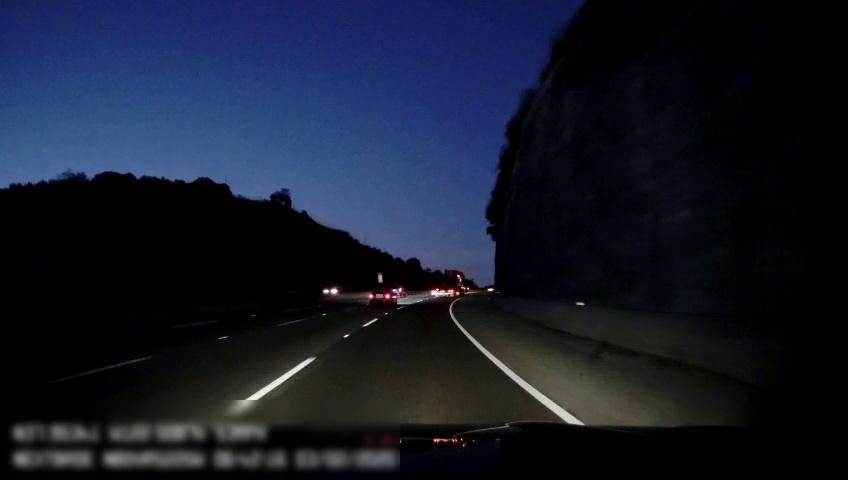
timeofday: Night
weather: Other
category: Drivable Space
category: Vehicles | Car
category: Vehicles | SUV
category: Vehicles | Truck
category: Lanes | Current Lane
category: Lanes | Current Lane
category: Lanes | Alternate Lane
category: Lanes | Alternate Lane